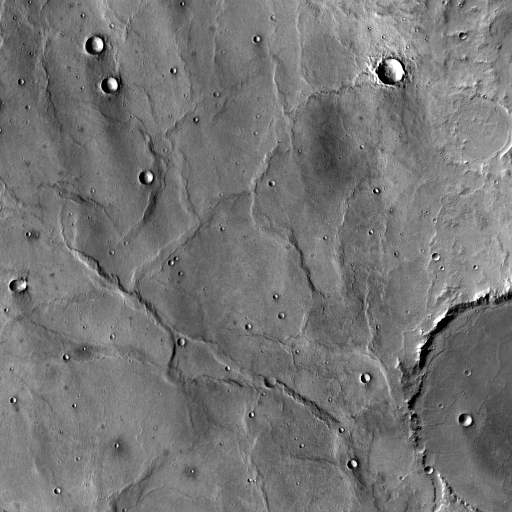
Crater classes present: Background, Other, Layered, Buried